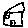
Label: house